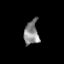
Tissue: skin
Cell type: Others
Senescence score: 0.2769
Nuclear area (px): 350
Mean DAPI intensity: 134.88